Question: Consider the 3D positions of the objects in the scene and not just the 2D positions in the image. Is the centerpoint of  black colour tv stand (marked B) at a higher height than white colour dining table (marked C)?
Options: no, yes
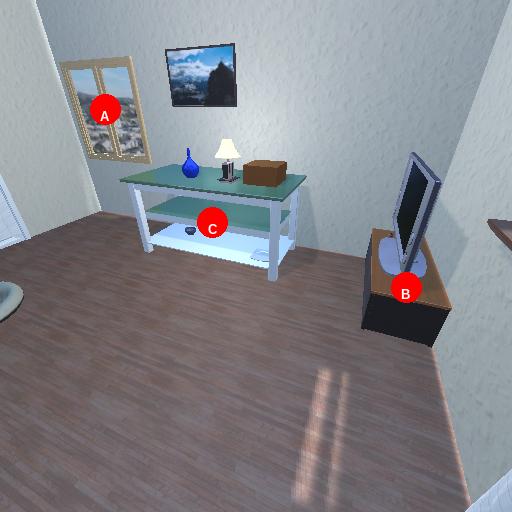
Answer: no